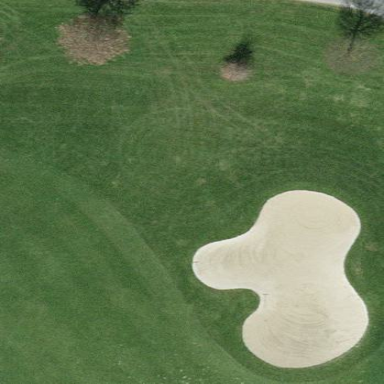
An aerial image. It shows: Sandy area is golf bunker.